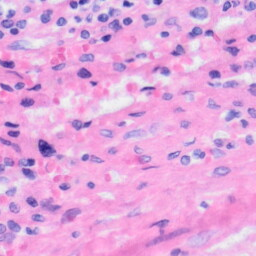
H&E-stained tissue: Liver